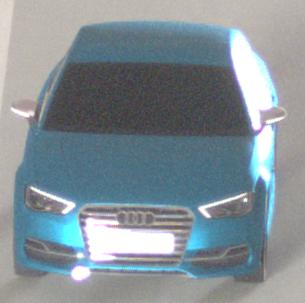
Make: Audi
Model: S3
Detailed model: 8V
Model produced from: 2013
Model produced until: 2020
Doors: 4
Color: blue
Road condition: dry road
Daytime: midday
Contrast: medium contrast